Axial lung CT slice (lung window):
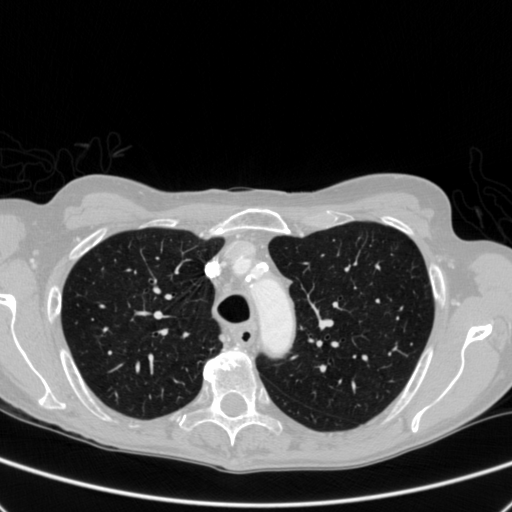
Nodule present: no